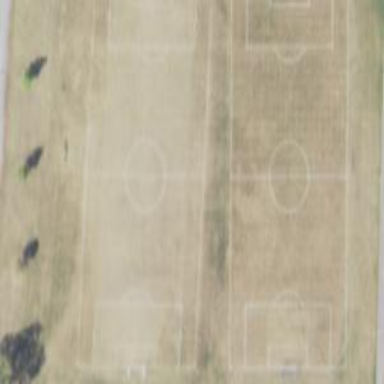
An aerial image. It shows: Soccer pitch for leisure land activities.